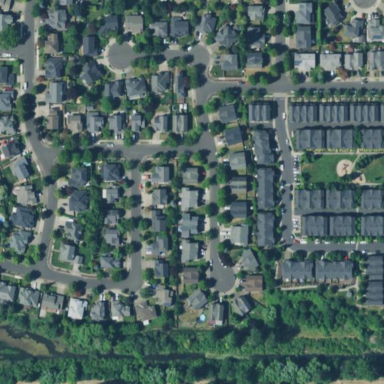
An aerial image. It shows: Residential area consisting of single-family homes.